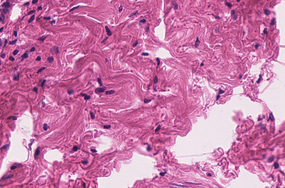
Tumor epithelial tissue: no
Tumor-associated stroma tissue: yes
Normal tissue: no